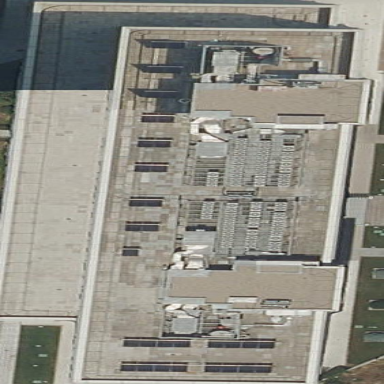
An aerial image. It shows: Office building.